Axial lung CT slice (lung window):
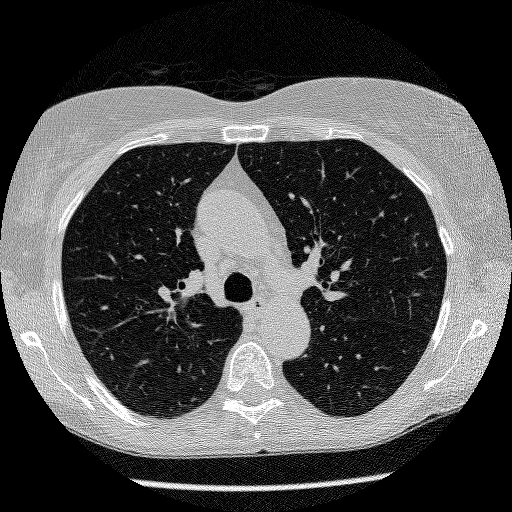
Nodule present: no